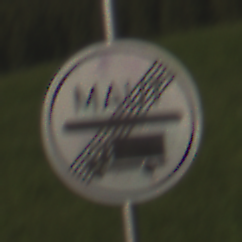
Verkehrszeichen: EndeMautpflicht
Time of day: MorningAfternoon
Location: Outdoor (Nature)
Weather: PartlyCloudy
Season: NotSpecified
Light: Natural